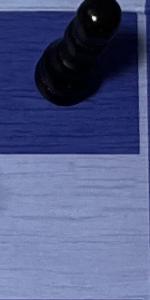
Label: Empty